Question: I am using github desktop and the website. no git code, and I created a repository for my unreal engine 4 c++ project. I then try to publish the repository to github but I get this error

I have seen many posts with this error but none that use github desktop, just git code and it is not what im using.
I use windows, and also I cannot clone unreal engine c++ repositories either that I created at the college PCs.
thats the best I can ask sorry if my question is vague
error when publishing repository:
'''
'https://pastebin.com/Rzdfbrwp'
'''
error when cloning a repository from github (repository made in college pc)
'''
'https://pastebin.com/72S18rD5'
'''
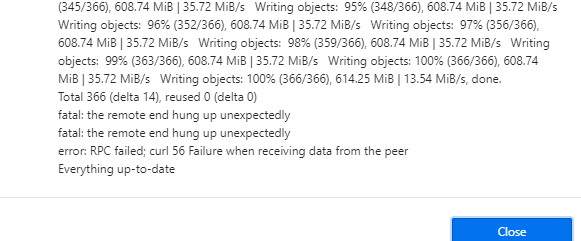
Answer: It appears the internet I was using had protection on some websites because of the house policies of a student house. because of this it was messing up with big repositories and stopping the cloning.
not a github problem just figured it was the internet since it works fine in other internet. thank you all for you help it was my bad